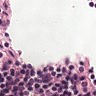
Metastatic tissue present: no